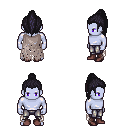
a pixel art fantasy rpg character, male body template, dark elf, purple skin, gray tattered cape, metal pants, raven long topknot hairstyle, maroon shoes, four views (front, back, left, right), 2x2 character sprite sheet, small pixel art, hard edges, no anti-aliasing